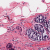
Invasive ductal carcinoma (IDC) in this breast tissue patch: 0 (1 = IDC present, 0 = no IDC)